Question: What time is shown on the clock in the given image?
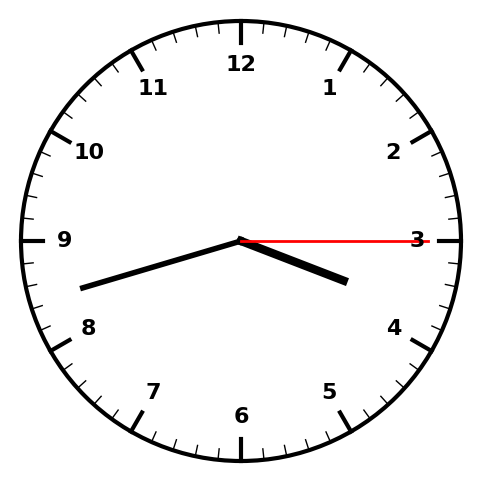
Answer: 03:42:15